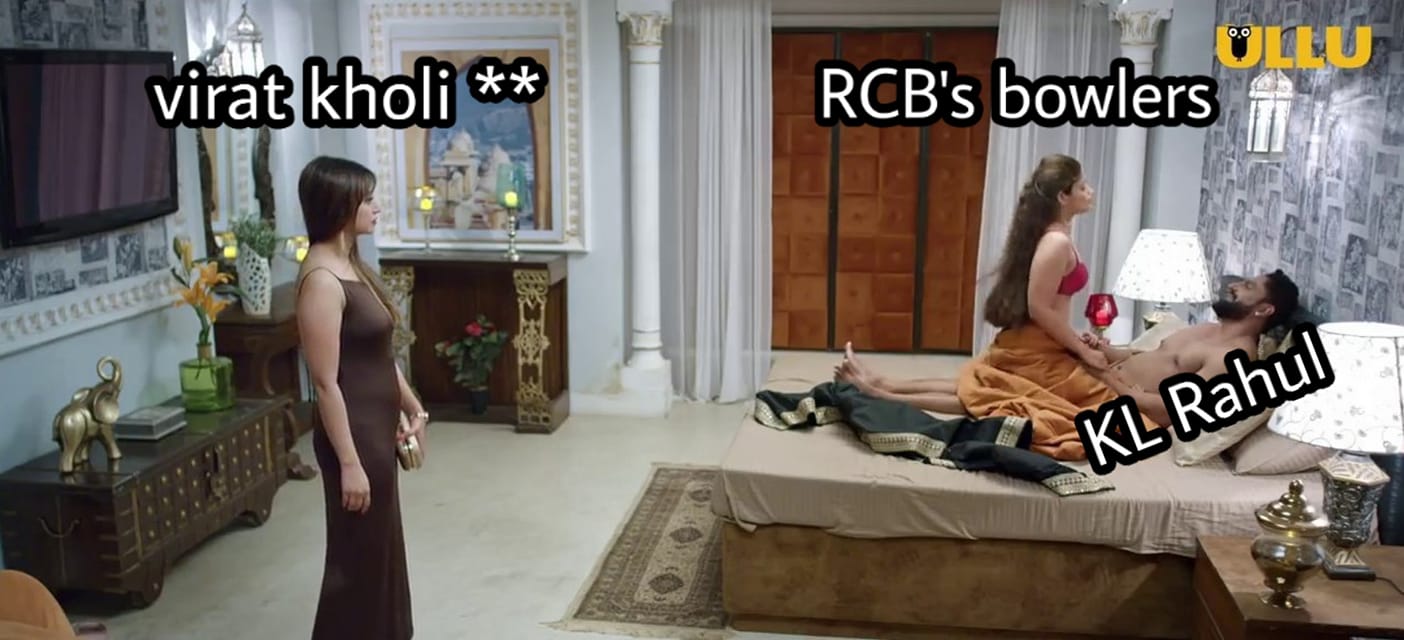
Caption: virat kholi **    RCB's bowlers   KL Rahul
Label: hate